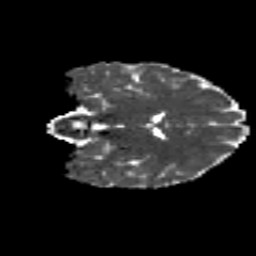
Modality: MD
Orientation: coronal
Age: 30
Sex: female
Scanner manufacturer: siemens
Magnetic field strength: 3 T
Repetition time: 8.8 s
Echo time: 0.085 s